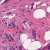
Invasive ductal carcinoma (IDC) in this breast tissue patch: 0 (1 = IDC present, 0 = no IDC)